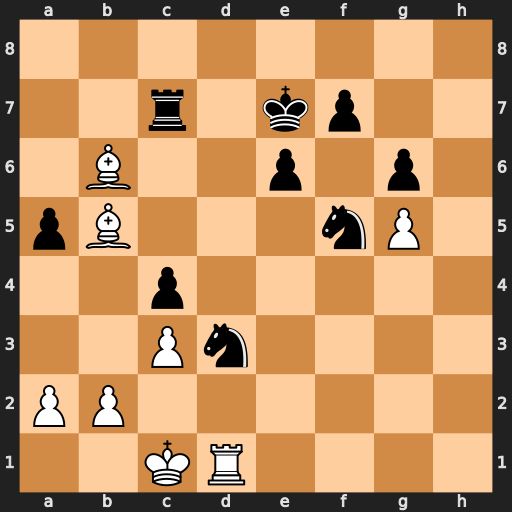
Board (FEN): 8/2r1kp2/1B2p1p1/pB3nP1/2p5/2Pn4/PP6/2KR4
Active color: w
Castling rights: -
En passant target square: -
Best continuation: Rxd3 cxd3 Bxc7